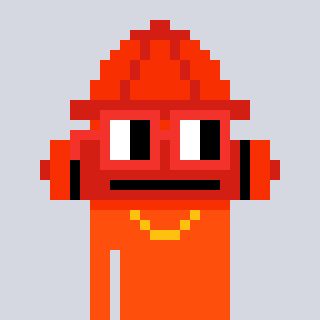
a pixel art character with square red glasses, a fire hydrant-shaped head and a orange-colored body on a cool background